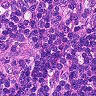
Metastatic tissue present: no